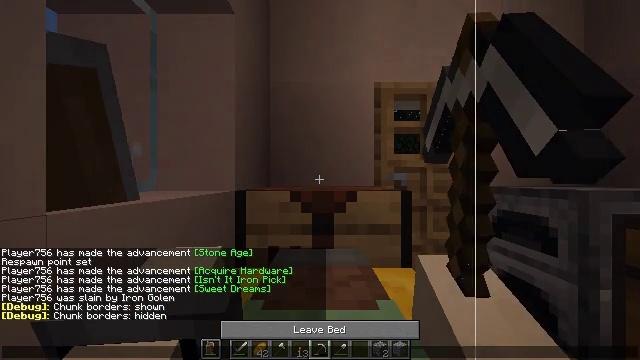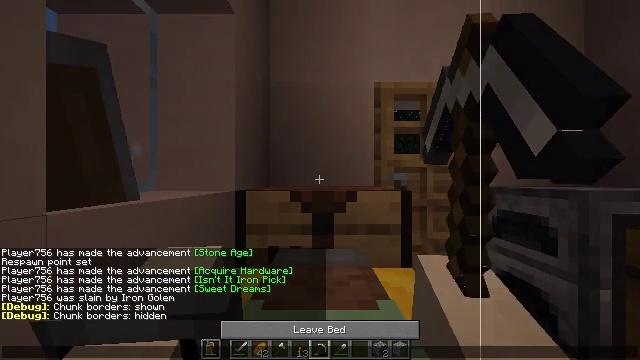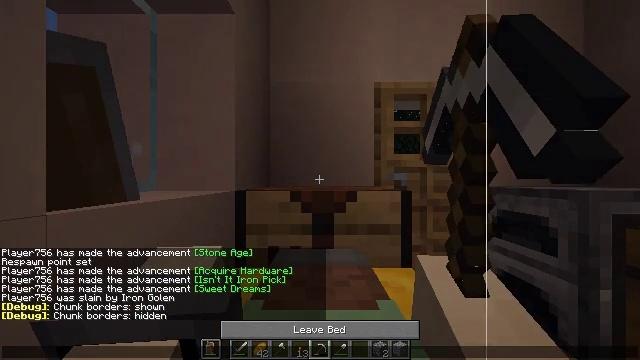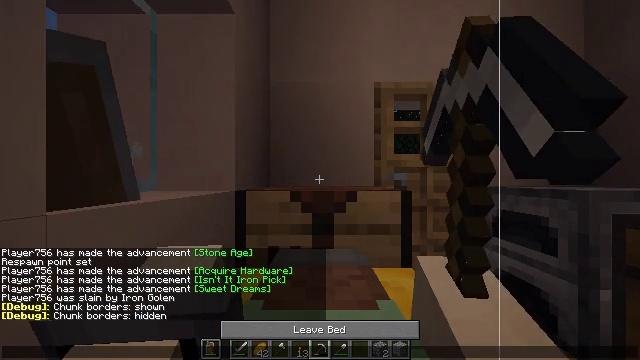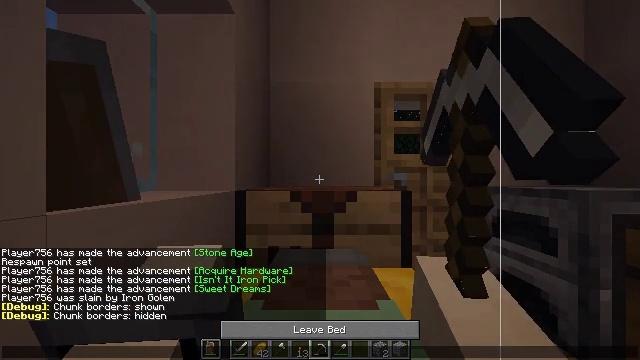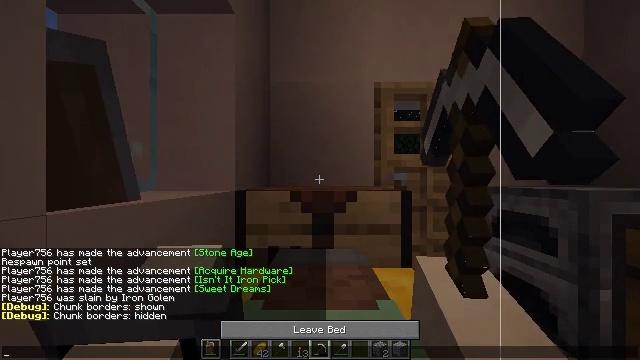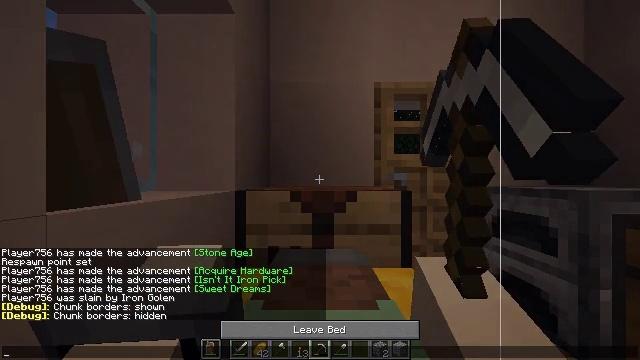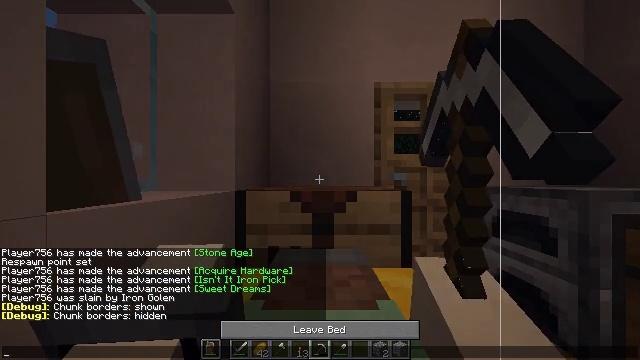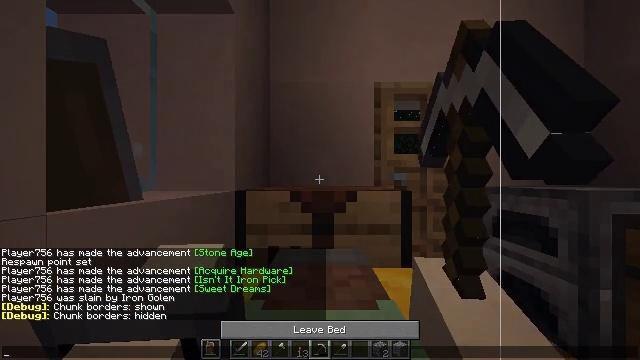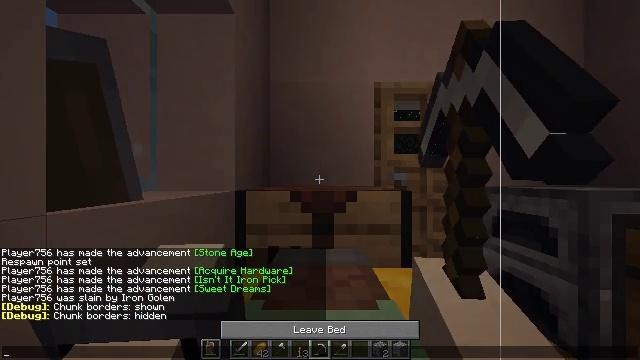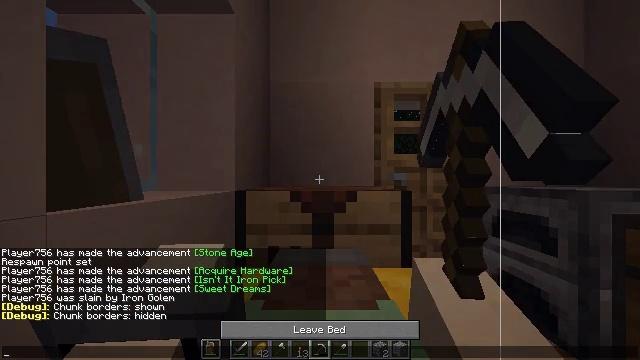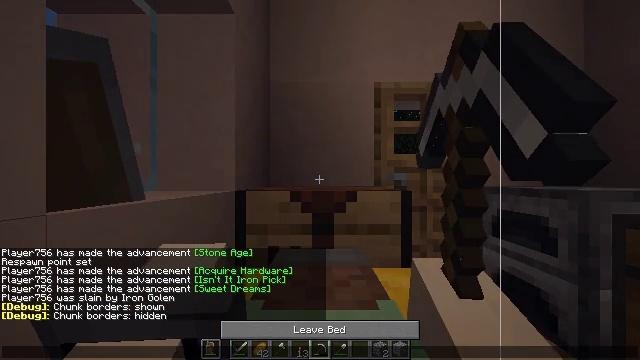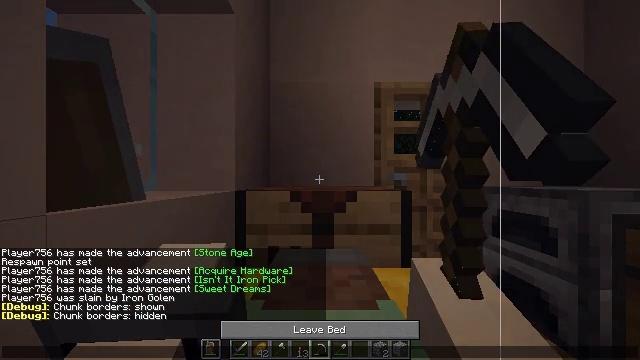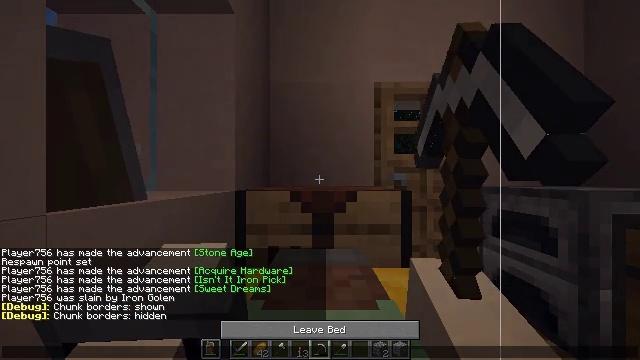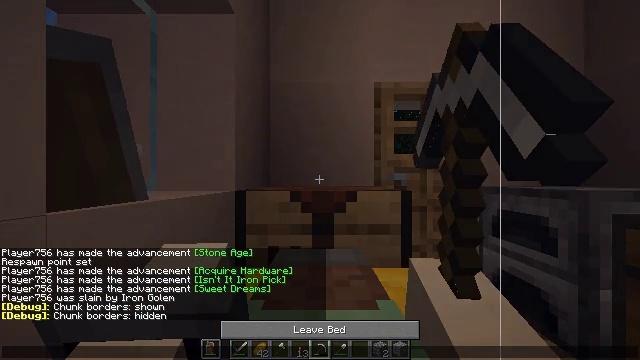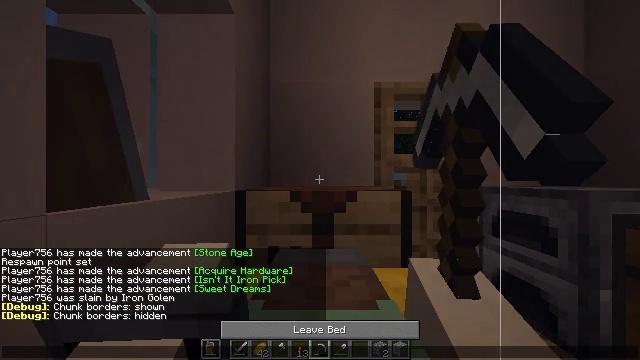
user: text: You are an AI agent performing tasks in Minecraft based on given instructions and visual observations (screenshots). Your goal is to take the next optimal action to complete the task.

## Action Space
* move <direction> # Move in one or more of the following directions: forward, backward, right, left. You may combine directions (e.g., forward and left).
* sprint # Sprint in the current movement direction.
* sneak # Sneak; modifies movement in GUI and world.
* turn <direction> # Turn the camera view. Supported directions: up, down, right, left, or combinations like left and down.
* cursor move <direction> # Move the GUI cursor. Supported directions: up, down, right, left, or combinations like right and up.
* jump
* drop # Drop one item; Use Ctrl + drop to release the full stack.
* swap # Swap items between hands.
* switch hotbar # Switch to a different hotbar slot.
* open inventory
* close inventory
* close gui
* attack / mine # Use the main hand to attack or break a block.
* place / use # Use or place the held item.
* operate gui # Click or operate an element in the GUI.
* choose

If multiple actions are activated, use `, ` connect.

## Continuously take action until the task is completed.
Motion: motion action
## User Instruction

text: Mine the oak door to pick it up.
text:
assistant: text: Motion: no_op
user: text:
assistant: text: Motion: no_op
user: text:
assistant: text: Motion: no_op
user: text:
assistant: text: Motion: no_op
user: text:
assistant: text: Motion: no_op
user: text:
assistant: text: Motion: no_op
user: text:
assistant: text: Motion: no_op
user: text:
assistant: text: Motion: no_op
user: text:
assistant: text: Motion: no_op
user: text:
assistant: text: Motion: no_op
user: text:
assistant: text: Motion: no_op
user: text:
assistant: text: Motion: no_op
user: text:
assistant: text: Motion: no_op
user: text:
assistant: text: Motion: no_op
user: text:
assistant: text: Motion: no_op
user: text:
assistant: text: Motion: no_op
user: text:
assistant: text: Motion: no_op
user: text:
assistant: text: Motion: no_op
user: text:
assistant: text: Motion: no_op
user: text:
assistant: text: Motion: no_op
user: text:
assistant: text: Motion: no_op
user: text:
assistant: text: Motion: no_op
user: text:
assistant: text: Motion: no_op
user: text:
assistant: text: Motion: no_op
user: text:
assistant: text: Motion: no_op
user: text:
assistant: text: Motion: no_op
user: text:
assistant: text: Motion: no_op
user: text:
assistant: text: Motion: no_op
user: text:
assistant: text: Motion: no_op
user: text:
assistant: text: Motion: no_op